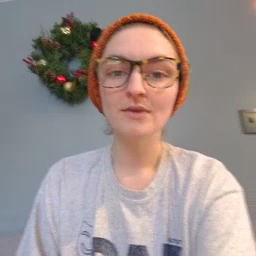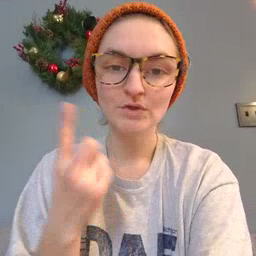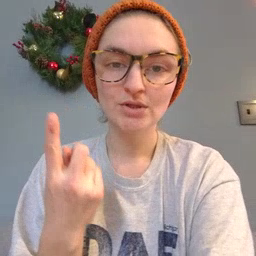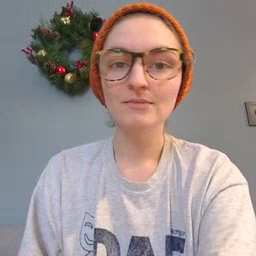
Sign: first